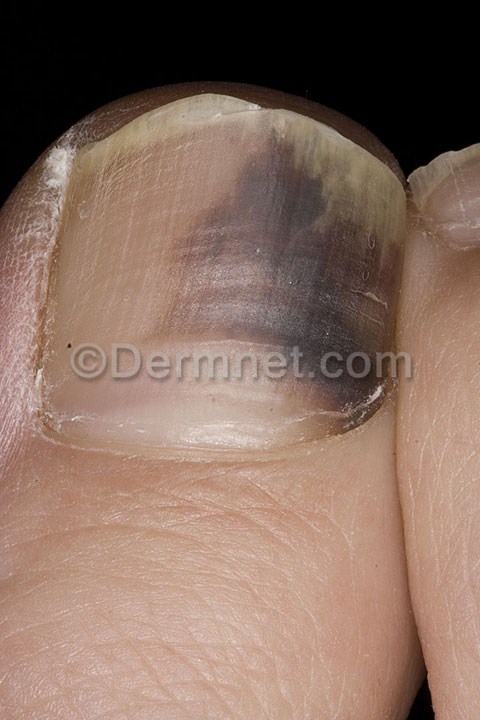
Disease: Nail Fungus and other Nail Disease